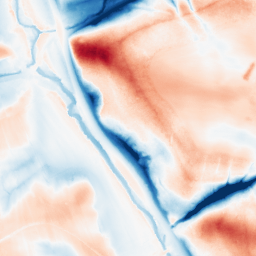
Category: classical
Decomposition family: gaussian_anisotropic
Decomposition parameters: sigma_x: 10
sigma_y: 20
Upsampling method: bicubic_16x
Upsampling parameters: scale: 16
Upsampling scale: 16